Field crop: maize
Growth stage: 2
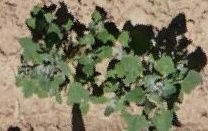
Species: chenopodium